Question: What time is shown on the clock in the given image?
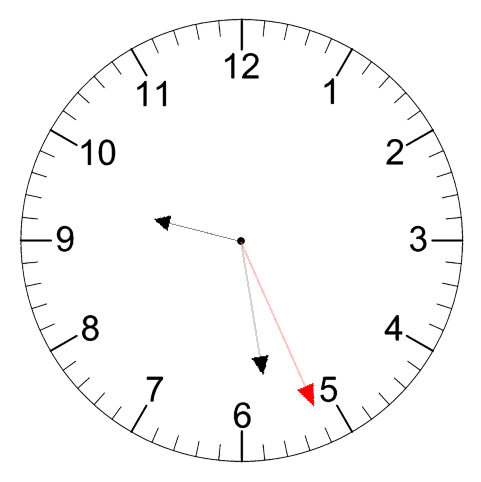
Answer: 09:28:26